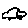
Label: car